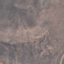
Label: HerbaceousVegetation